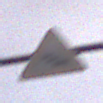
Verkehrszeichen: Stau
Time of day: MorningAfternoon
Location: Outdoor (Urban)
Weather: Overcast
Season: NotSpecified
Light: Natural